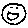
Label: smiley face